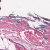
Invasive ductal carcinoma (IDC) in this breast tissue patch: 0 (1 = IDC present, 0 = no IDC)